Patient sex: M
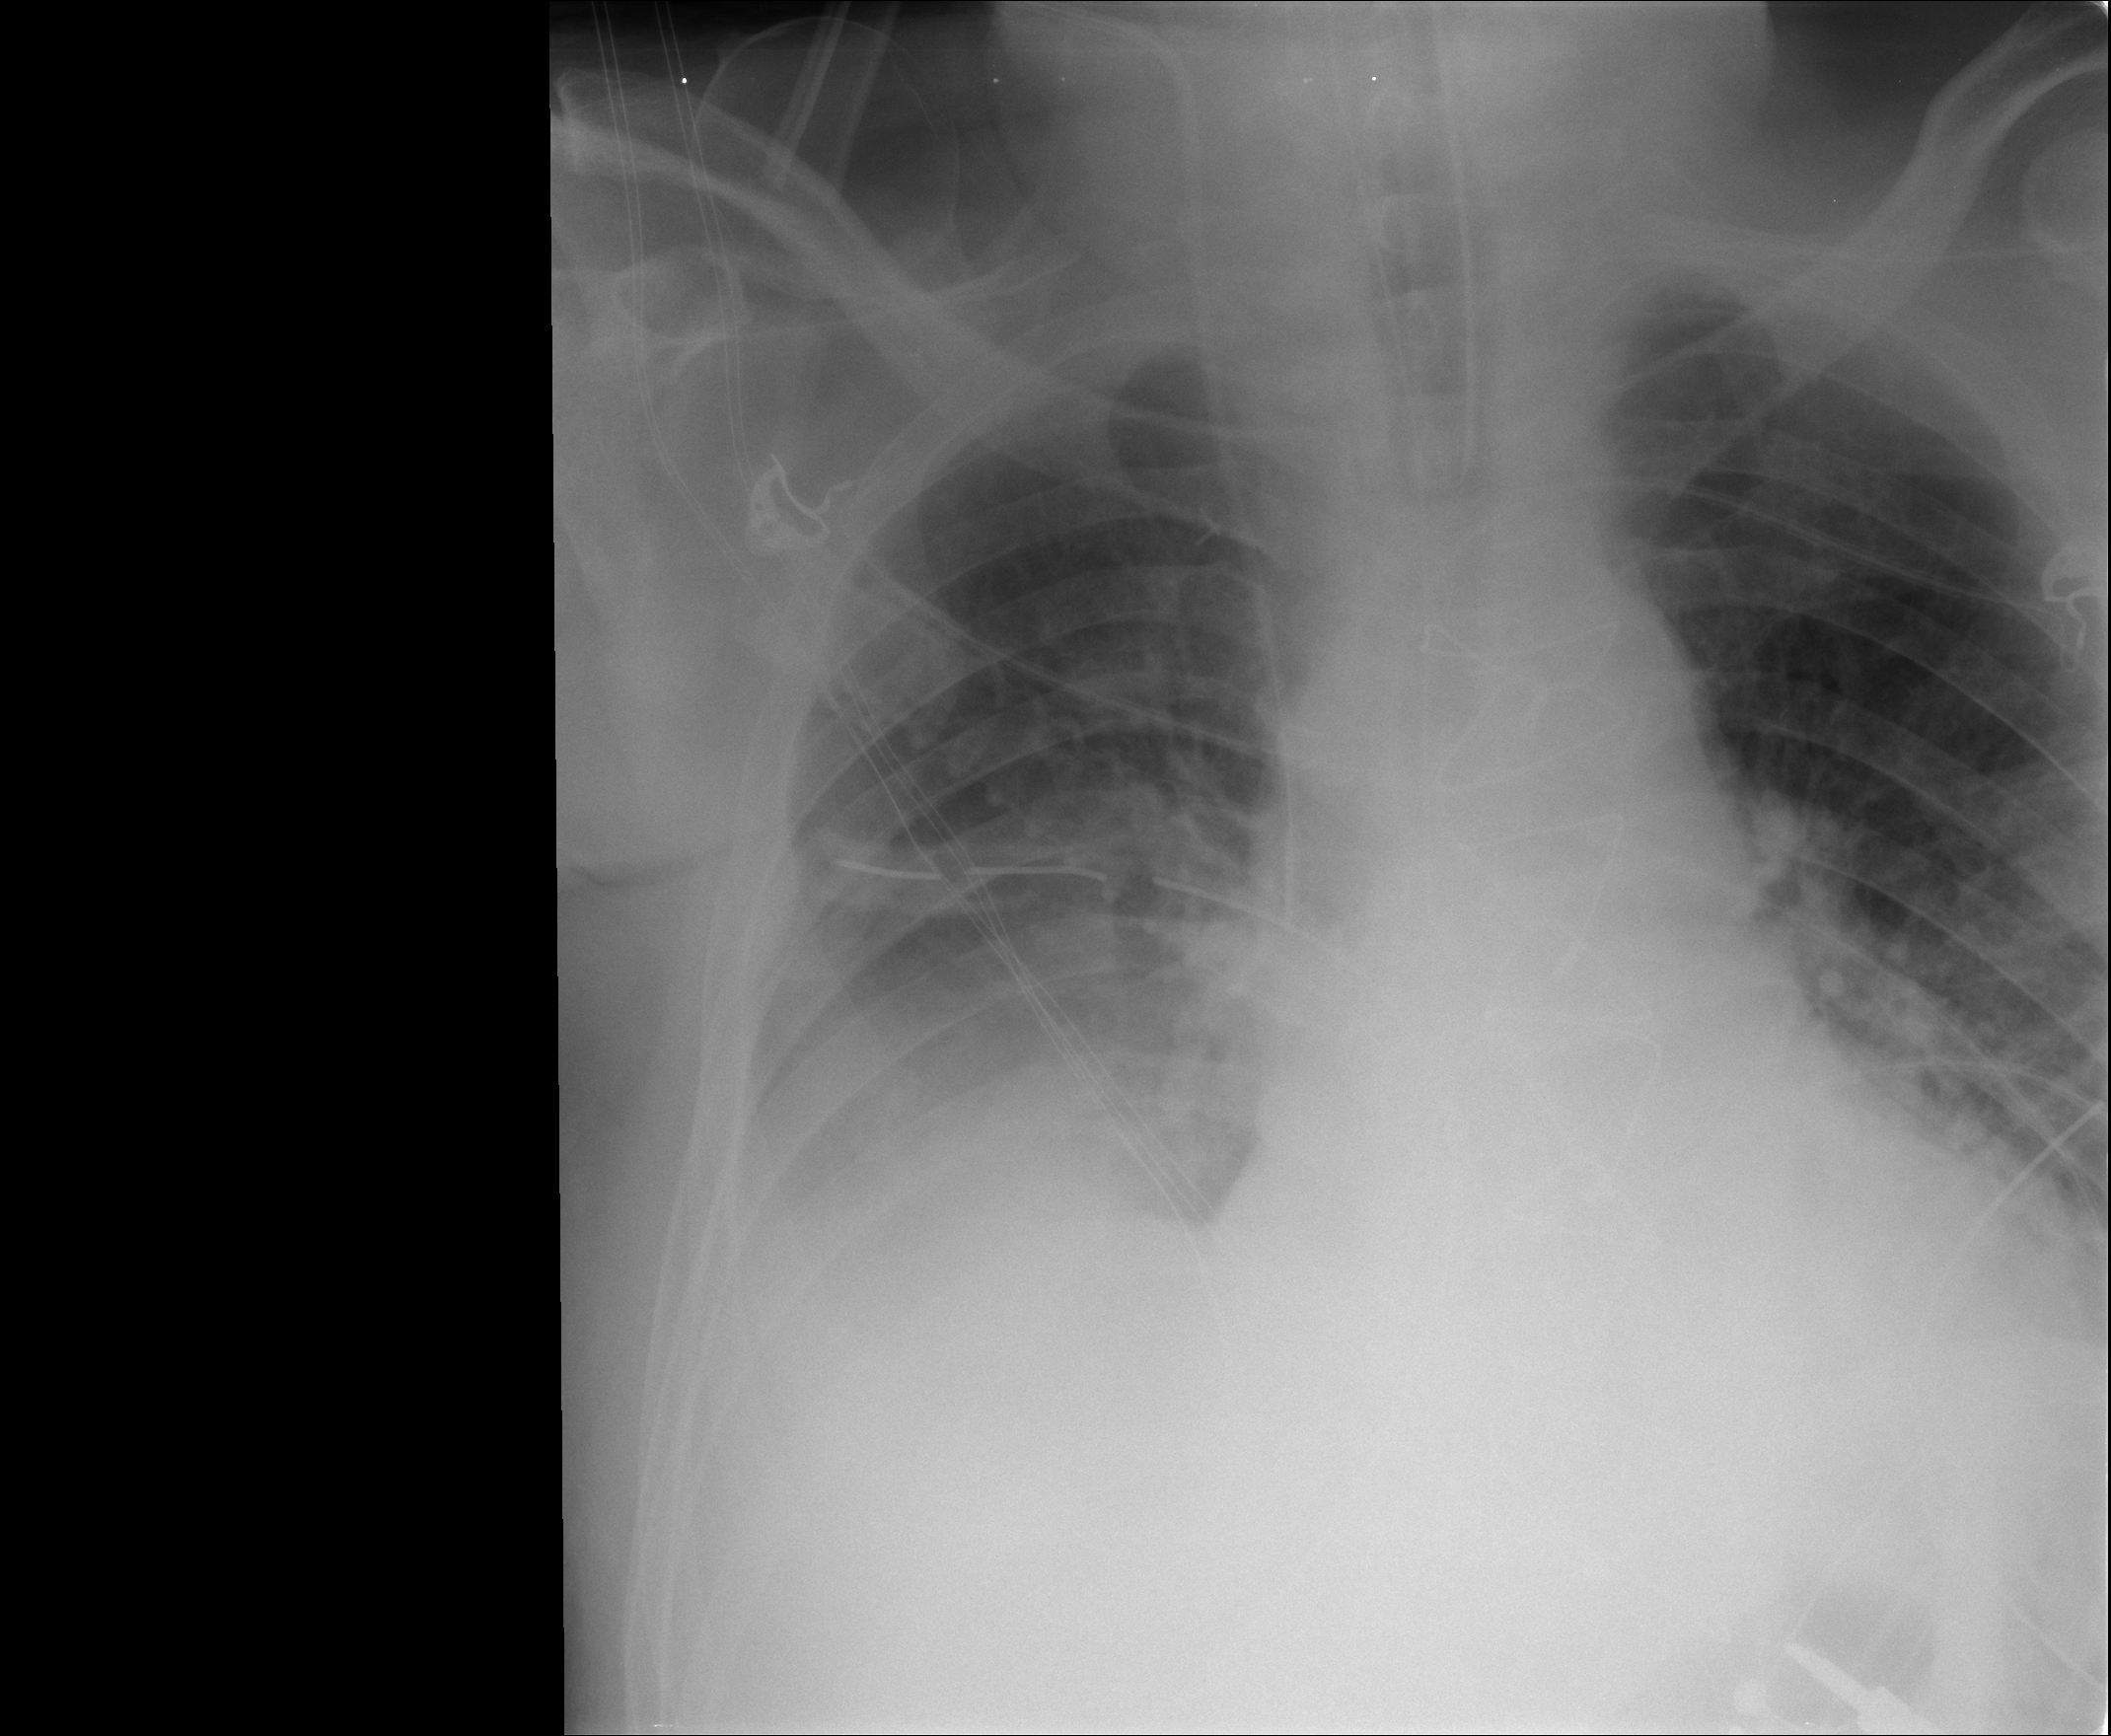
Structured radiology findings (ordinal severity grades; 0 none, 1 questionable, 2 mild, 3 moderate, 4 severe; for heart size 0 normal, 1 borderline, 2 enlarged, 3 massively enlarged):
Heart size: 0
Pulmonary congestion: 0
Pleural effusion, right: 2
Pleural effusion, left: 1
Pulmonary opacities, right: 0
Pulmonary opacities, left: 0
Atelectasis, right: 2
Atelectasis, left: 1